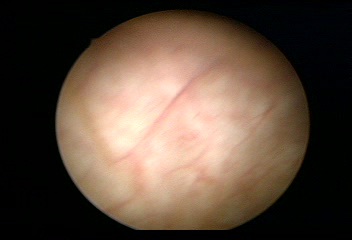
Modality: WLC
Class: Normal mucosa
Bladder cancer association: No